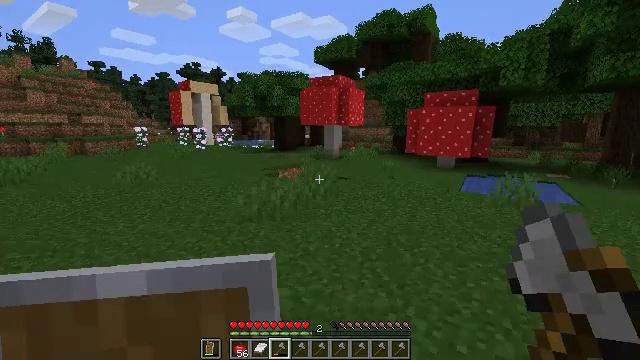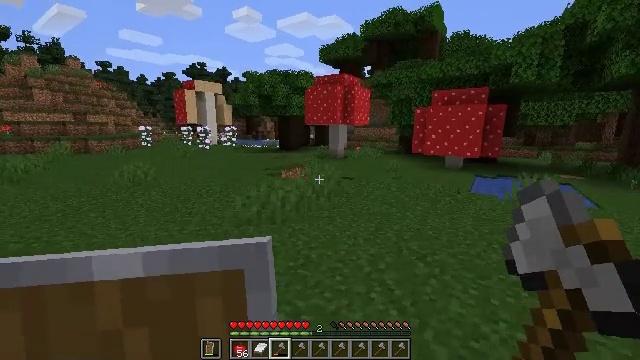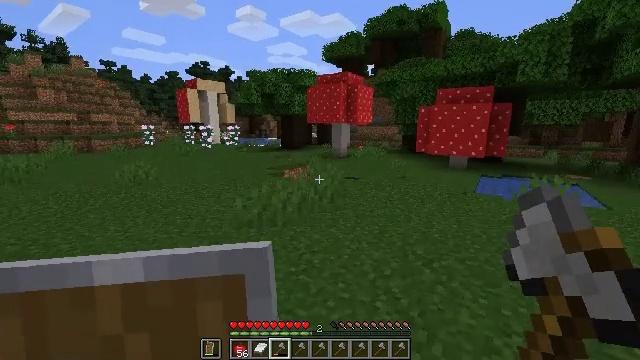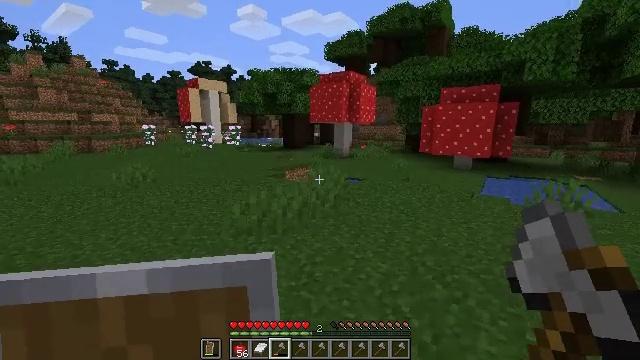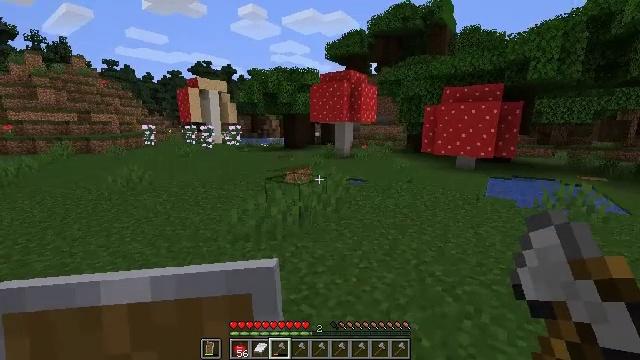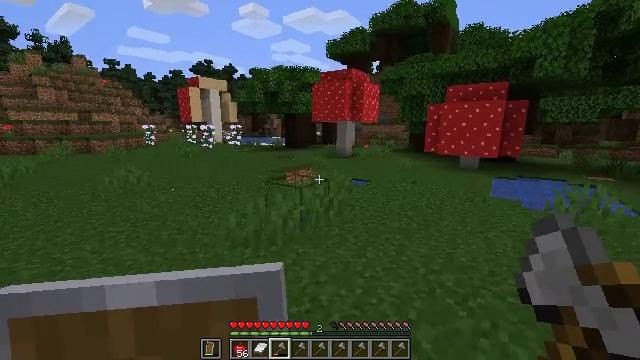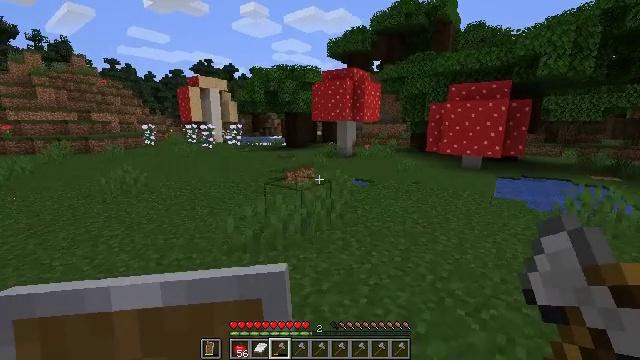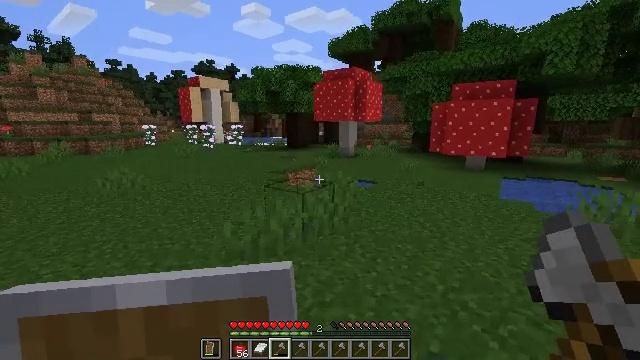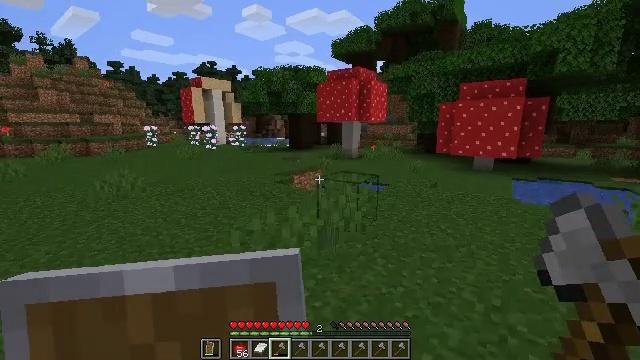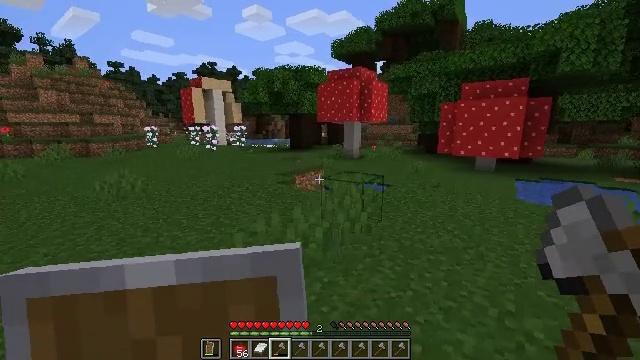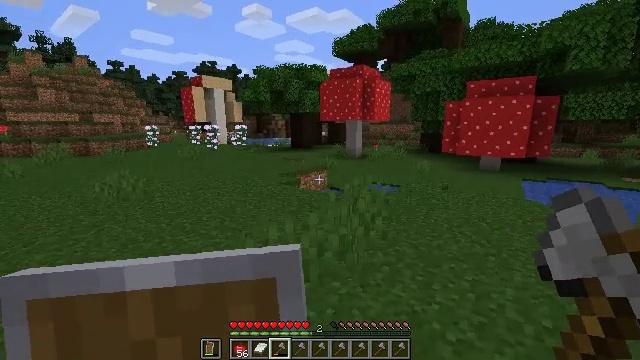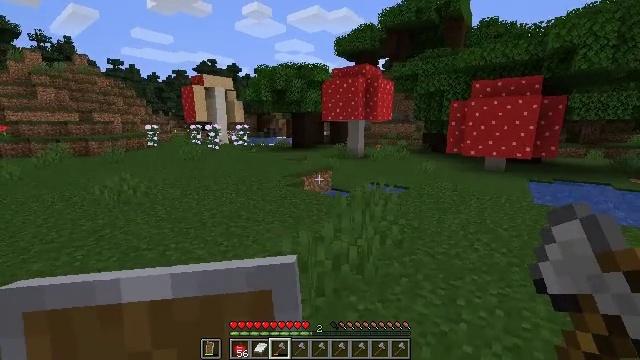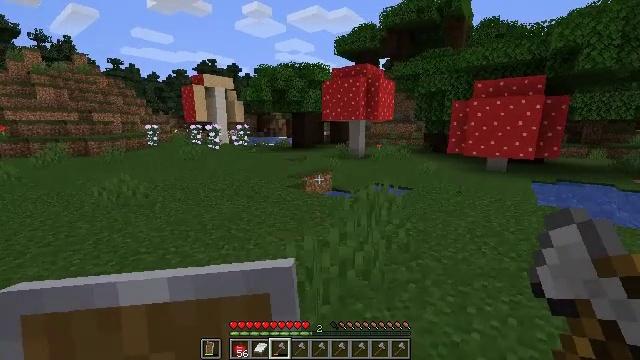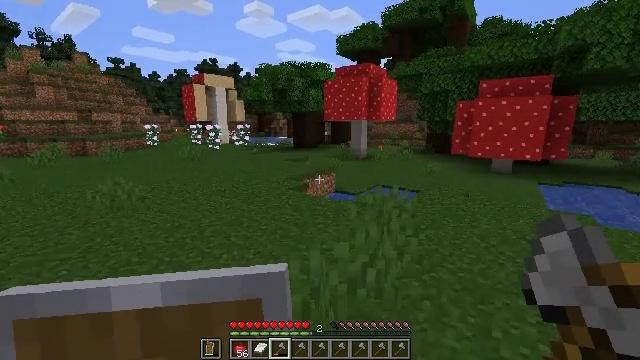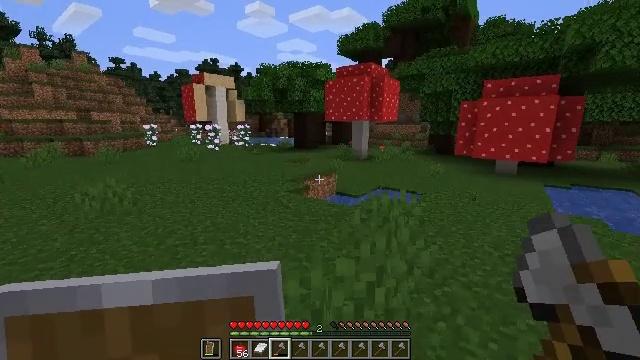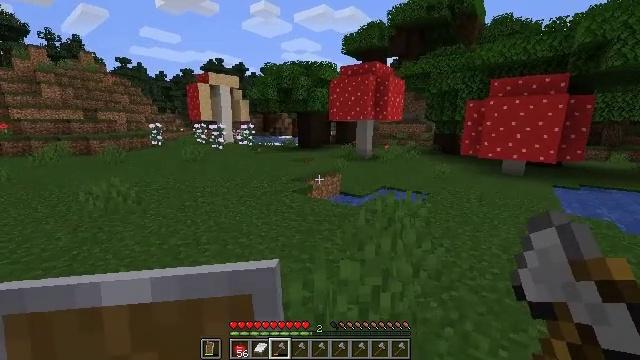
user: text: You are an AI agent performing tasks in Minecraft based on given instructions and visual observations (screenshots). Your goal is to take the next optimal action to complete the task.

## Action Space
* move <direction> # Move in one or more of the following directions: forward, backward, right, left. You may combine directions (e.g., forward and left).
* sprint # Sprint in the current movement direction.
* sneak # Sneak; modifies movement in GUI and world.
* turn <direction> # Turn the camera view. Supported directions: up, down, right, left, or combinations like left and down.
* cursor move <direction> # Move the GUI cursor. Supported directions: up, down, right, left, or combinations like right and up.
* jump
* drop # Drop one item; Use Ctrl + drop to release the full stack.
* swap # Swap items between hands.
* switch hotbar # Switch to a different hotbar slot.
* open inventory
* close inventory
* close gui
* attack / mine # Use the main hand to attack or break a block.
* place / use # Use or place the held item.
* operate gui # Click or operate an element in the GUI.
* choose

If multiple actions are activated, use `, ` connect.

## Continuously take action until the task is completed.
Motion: motion action
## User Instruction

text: Chop down the dark oak log.
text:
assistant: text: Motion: move forward, turn left
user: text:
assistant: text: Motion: move forward
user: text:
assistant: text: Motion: move forward
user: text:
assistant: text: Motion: move forward
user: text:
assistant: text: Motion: move forward
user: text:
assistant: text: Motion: move forward
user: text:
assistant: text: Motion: move forward and move left
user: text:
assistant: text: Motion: move forward and move left
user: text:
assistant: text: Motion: move forward and move left
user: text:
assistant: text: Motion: move forward and move left
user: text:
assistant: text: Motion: move forward and move left
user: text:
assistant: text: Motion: move forward
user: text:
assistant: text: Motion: move forward
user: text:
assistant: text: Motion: move forward
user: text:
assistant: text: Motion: move forward
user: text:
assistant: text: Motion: move forward
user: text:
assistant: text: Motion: move forward
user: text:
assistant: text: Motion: move forward
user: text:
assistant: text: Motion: move forward
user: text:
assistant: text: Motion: move forward and move left
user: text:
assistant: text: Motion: move forward and move left
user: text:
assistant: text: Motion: move forward and move left
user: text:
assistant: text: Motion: move forward and move left
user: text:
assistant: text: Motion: move forward
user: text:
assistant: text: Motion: move forward
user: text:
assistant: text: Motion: move forward
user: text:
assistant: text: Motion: move forward
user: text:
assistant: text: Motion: move forward
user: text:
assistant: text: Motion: move forward
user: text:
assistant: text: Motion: move forward